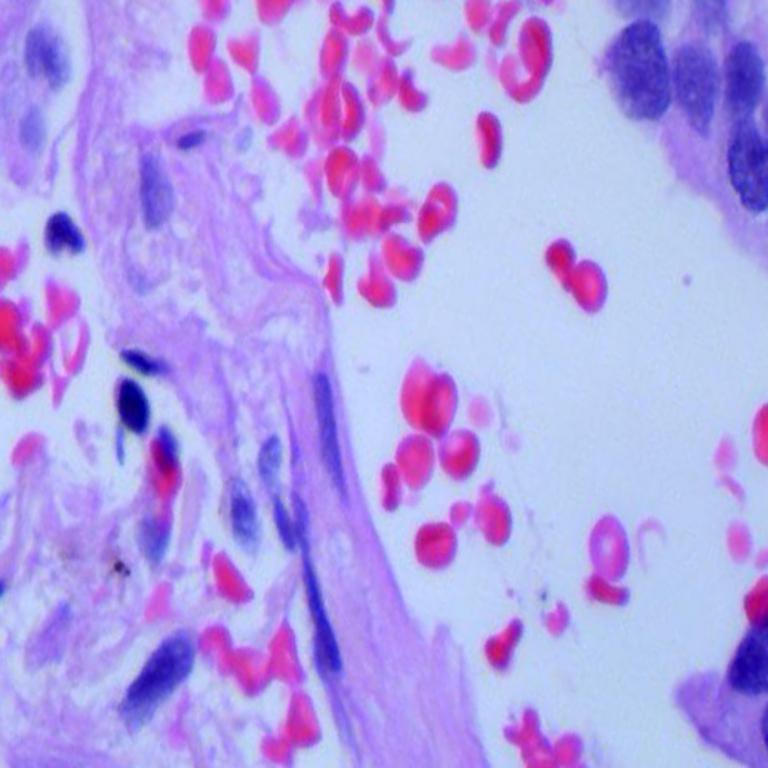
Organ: lung
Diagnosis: adenocarcinomas